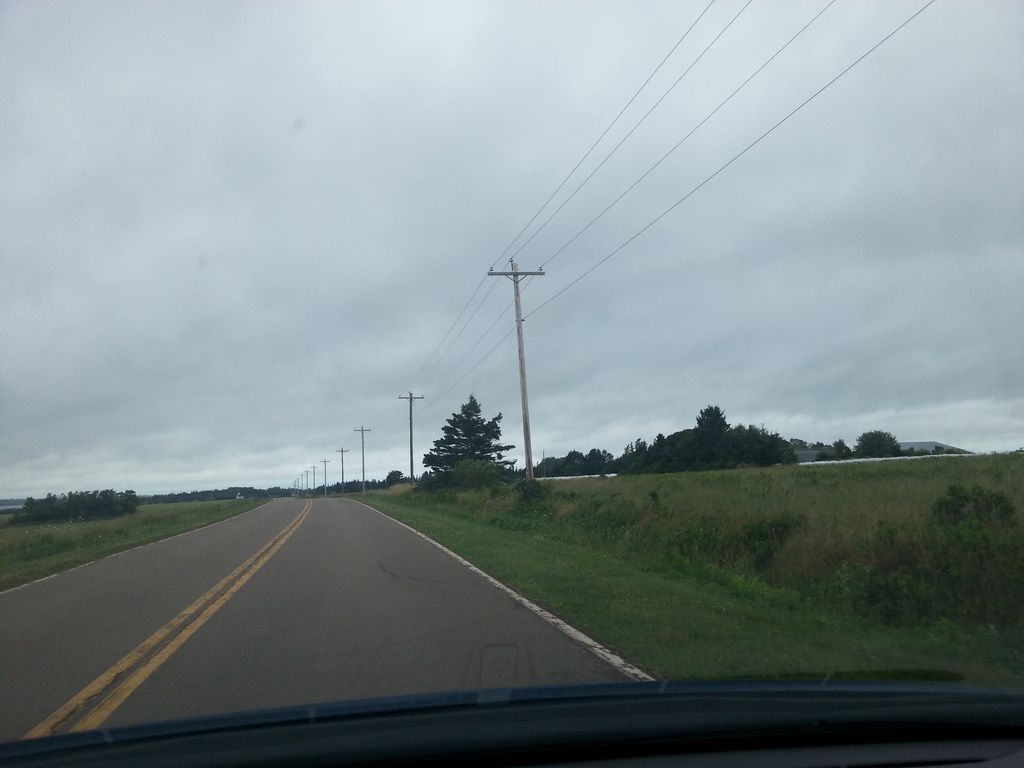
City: charlottetown